Question: - <URL>- -
When clicking on a method that exists in a jar whose source i don't have, decompilation does not happen.
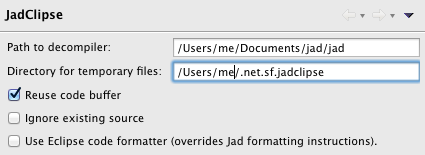
Answer: Did you change the default editor for class files as stated in the JadClipse wiki?
> The Eclipse Class File Viewer instead of the JadClipse Class File Viewer is opened.
Go to Window > Preferences... > General > Editors > File Associations and make sure that the JadClipse Class File Viewer has the default file association for *.class files.
For more recent releases of Eclipse, also make sure that '.class' only by default.